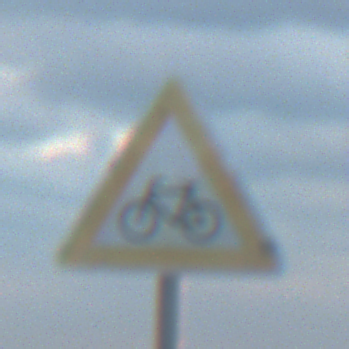
Verkehrszeichen: RadverkehrRechts
Umgebung: Outdoor, Beach
Tageszeit: SunriseSunset
Wetter: PartlyCloudy
Licht: Natural
Jahreszeit: NotSpecified
Kontrast: MediumContrast